Field crop: tomato
Growth stage: 1
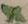
Species: solanum